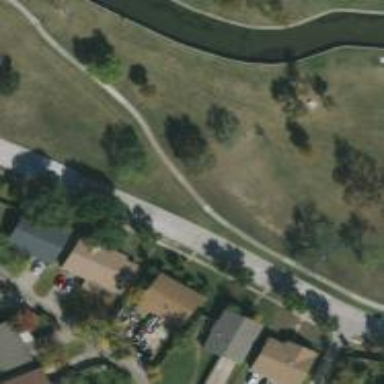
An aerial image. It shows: Disc golf basket.